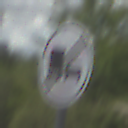
Verkehrszeichen: EndeUeberholverbotKraftfahrzeuge
Umgebung: Outdoor, Nature
Tageszeit: Midday
Wetter: PartlyCloudy
Licht: Natural
Jahreszeit: NotSpecified
Kontrast: HighContrast